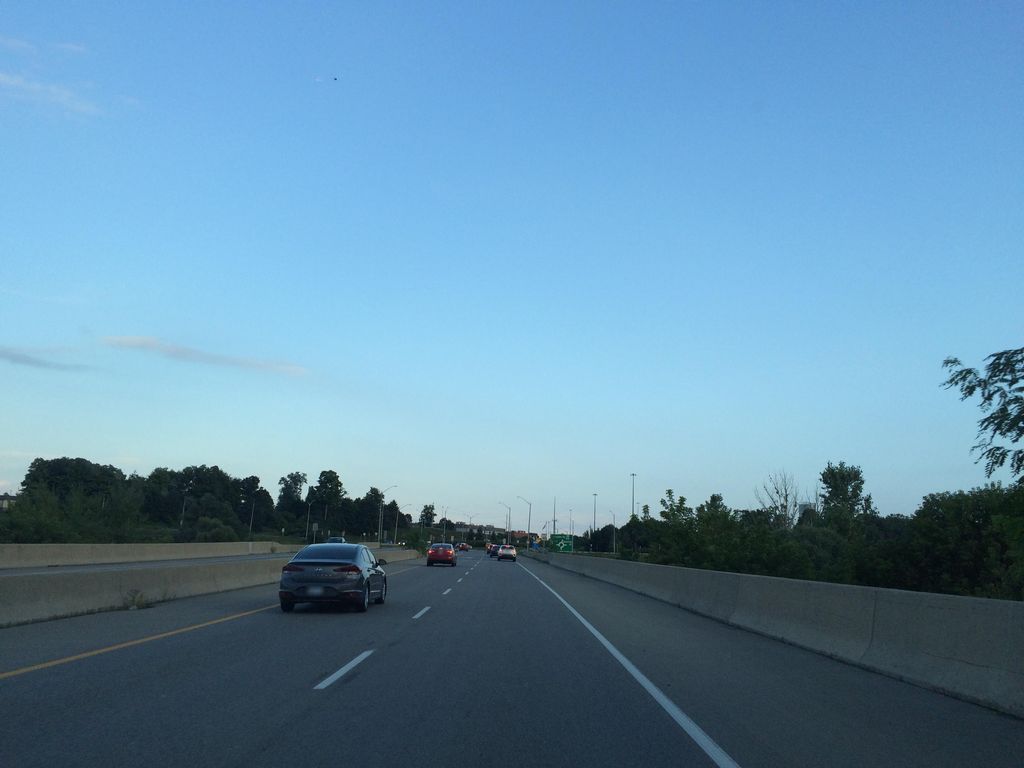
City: kitchener-waterloo